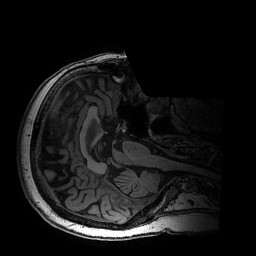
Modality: T1w
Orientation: axial
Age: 75
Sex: female
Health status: healthy
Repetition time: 2.53 s
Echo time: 0.0034 s